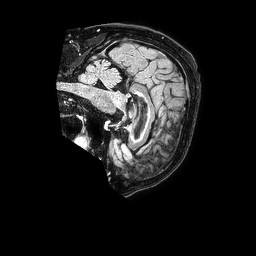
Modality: FLAIR
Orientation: sagittal
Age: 71
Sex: male
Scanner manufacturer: philips
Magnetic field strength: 1.5 T
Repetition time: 4.8 s
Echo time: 0.3 s